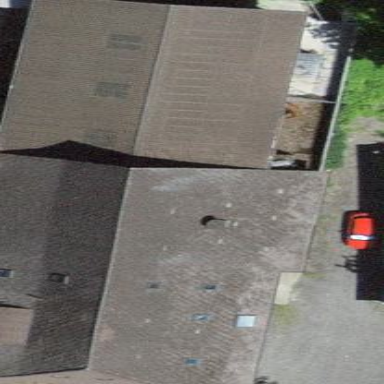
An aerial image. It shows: Farm building.